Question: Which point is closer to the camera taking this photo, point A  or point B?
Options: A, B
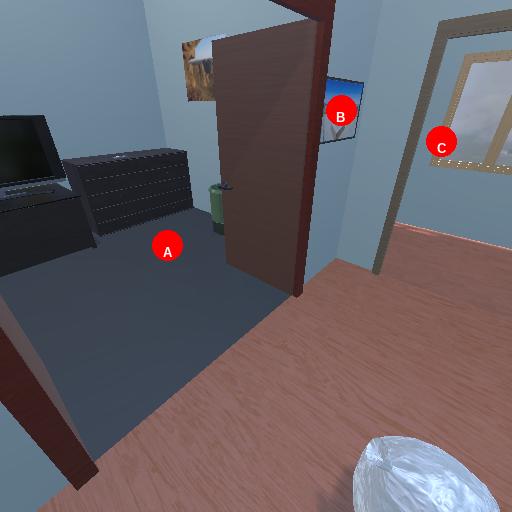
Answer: A